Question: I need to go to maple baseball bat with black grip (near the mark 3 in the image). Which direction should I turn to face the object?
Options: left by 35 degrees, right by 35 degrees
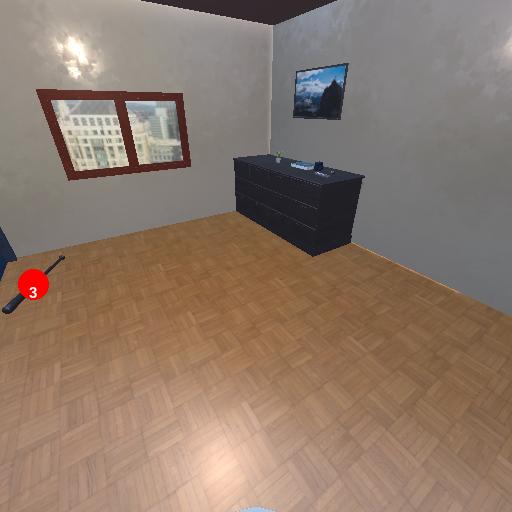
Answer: left by 35 degrees